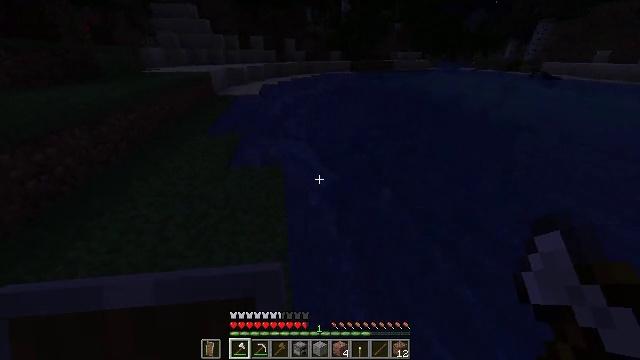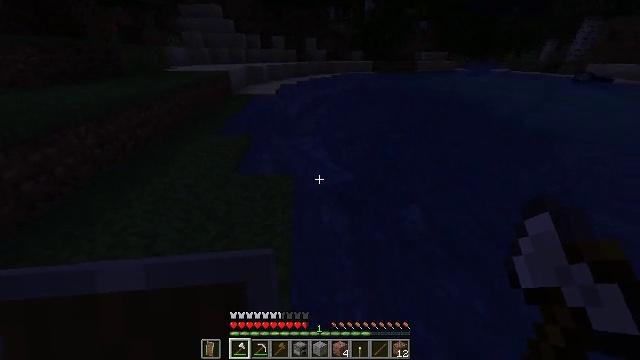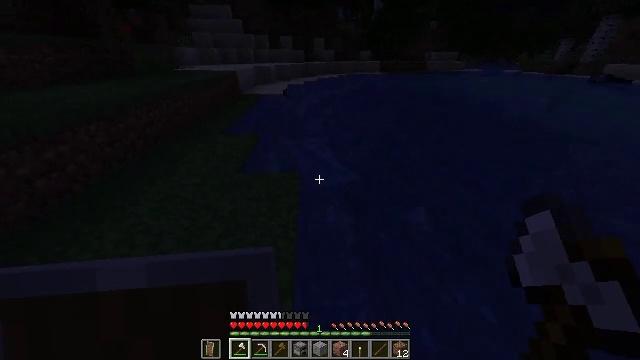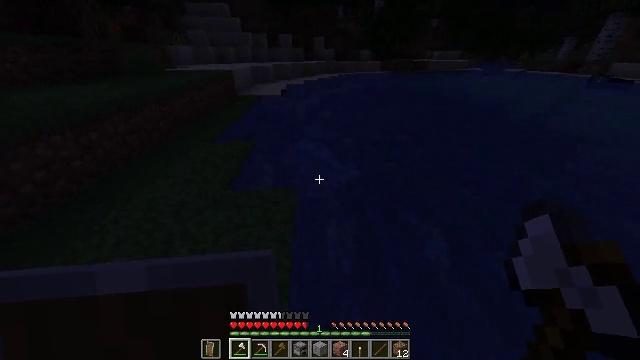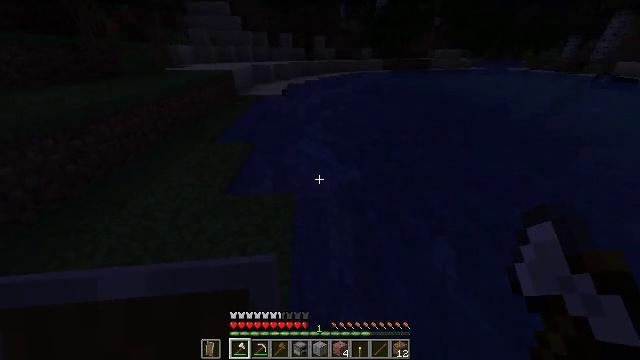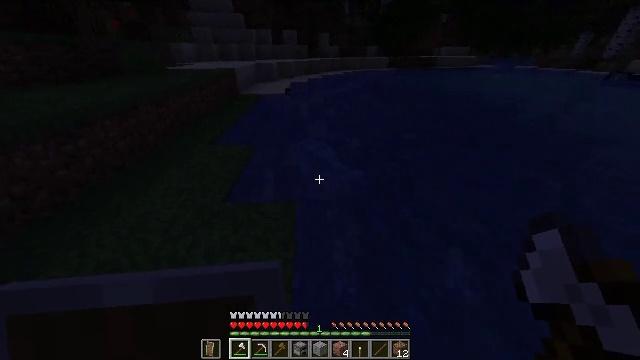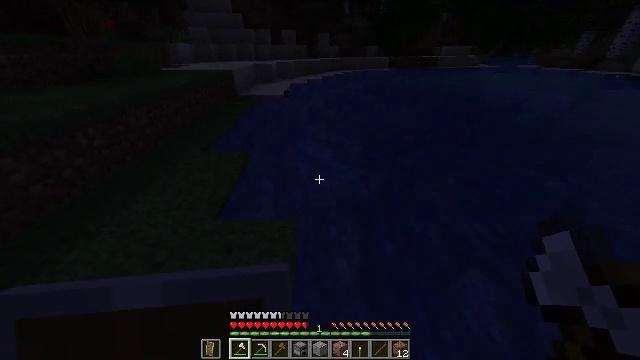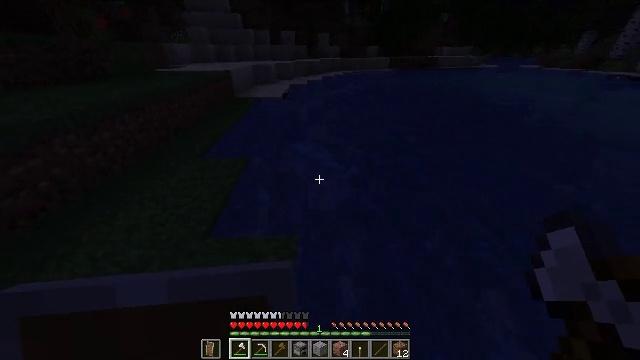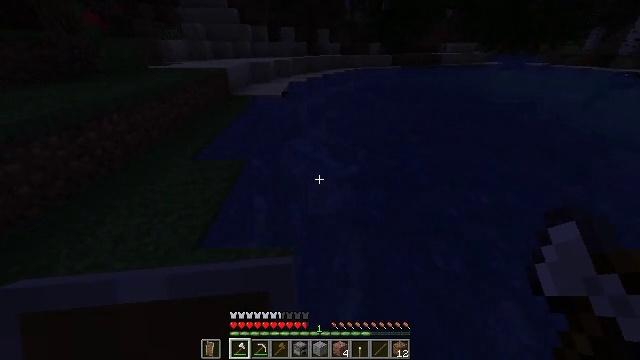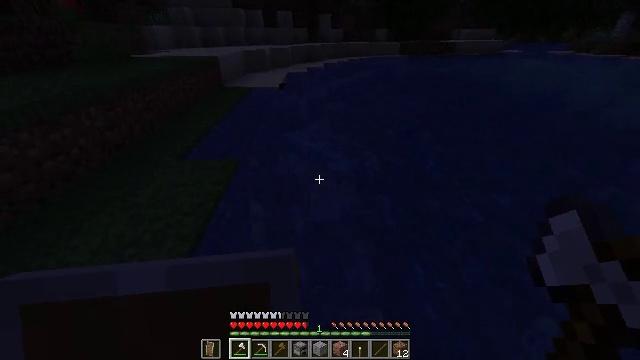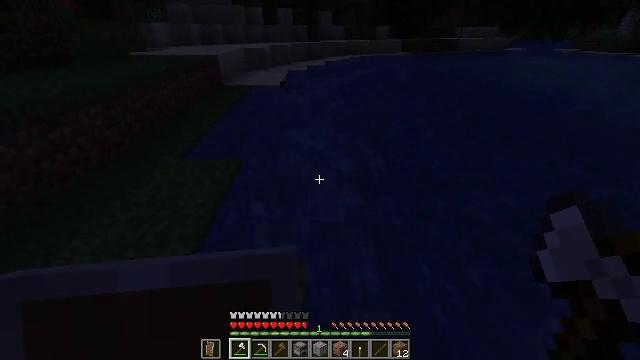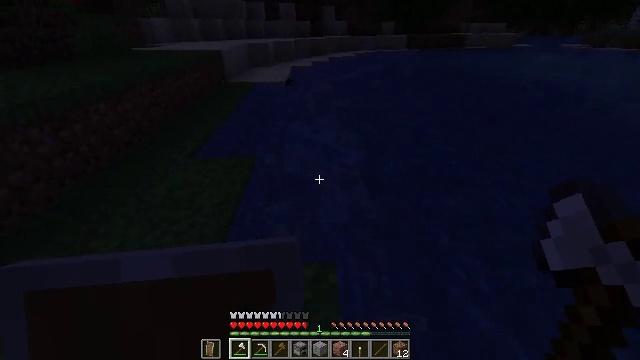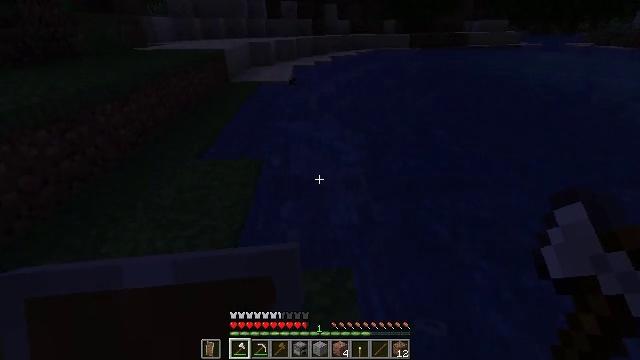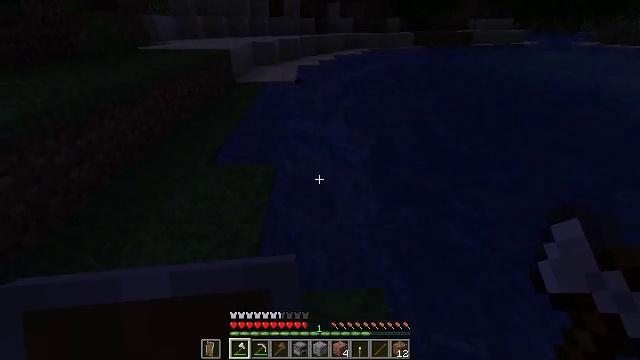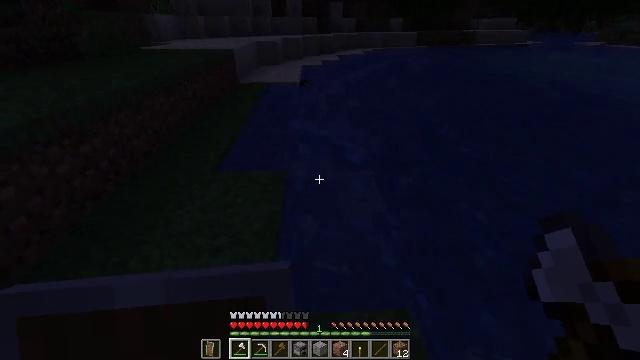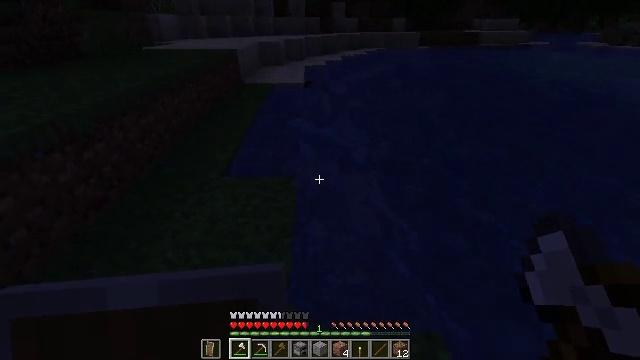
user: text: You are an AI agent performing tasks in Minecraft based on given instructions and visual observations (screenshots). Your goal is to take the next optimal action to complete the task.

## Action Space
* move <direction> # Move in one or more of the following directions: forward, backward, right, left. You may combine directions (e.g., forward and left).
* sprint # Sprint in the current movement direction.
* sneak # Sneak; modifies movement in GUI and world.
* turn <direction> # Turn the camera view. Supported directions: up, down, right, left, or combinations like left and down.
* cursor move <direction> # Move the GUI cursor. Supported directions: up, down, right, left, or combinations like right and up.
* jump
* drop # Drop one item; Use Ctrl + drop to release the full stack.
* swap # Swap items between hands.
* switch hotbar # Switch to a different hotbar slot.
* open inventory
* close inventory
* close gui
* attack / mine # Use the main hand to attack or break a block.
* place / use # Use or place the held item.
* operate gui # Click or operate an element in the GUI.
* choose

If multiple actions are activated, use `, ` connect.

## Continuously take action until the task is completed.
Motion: motion action
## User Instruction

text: Catch and kill the tropical fish.
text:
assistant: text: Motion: move forward, turn left
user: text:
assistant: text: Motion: move forward, turn left
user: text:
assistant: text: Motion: move forward
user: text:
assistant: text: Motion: move forward
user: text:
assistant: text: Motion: move forward
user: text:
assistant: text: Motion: move forward
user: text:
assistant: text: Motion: no_op
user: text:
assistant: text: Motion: no_op
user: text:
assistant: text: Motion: move left
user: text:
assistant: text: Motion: move left
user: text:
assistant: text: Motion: move left
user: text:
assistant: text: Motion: move forward and move left
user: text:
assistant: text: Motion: move forward and move left
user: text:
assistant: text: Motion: move forward and move left
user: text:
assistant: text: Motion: move forward and move left
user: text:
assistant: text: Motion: move forward and move left, sprint
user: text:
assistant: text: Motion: move forward and move left, sprint
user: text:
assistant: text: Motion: move forward and move left, sprint
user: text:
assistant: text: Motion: move forward and move left, sprint
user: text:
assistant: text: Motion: move forward and move left, sprint
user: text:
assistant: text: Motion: move forward, sprint
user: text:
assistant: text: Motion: move forward, sprint
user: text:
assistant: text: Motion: move forward, sprint
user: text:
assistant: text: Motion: move forward, sprint
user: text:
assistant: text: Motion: move forward, turn right and down
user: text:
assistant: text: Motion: move forward, turn right
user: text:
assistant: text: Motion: move forward, sprint
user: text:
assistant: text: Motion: move forward, sprint
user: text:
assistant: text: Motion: move forward, sprint
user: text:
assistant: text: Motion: move forward, sprint